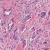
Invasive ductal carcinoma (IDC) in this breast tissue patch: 1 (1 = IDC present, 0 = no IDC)